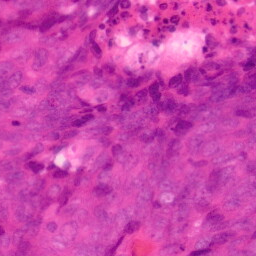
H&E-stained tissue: Colon